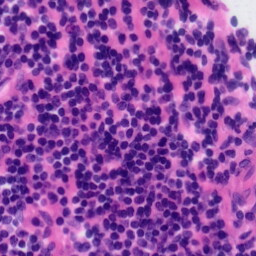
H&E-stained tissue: Tonsil